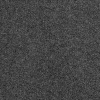
Atmospheric dust classification: dusty